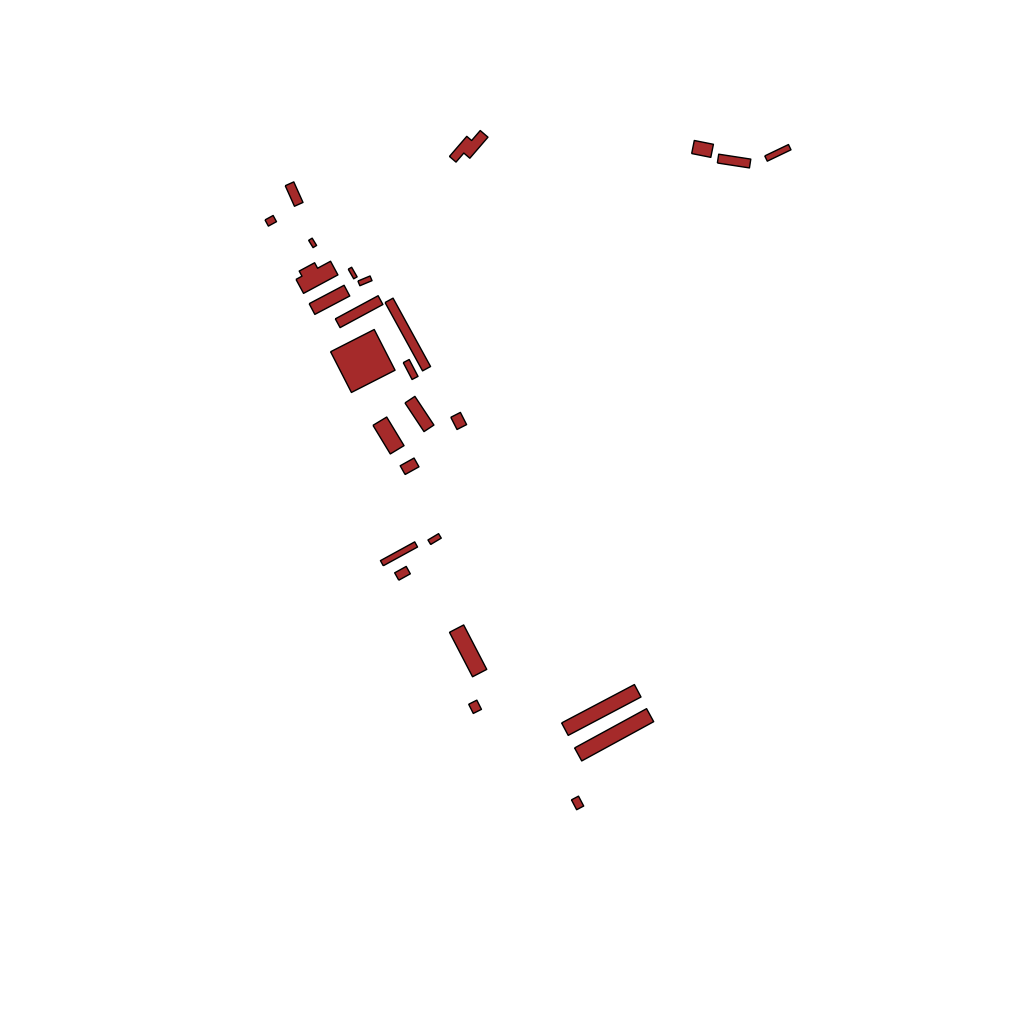
Tags: overhead vector_map, industrial, individual_rise, density_1, Facility, 1.0 km²